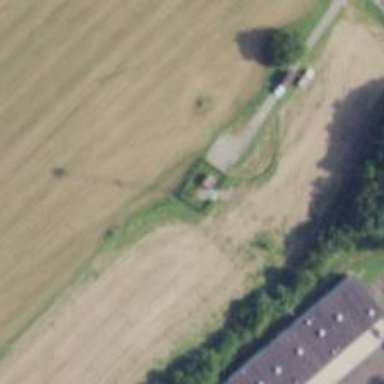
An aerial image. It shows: Mast tower used for communication.